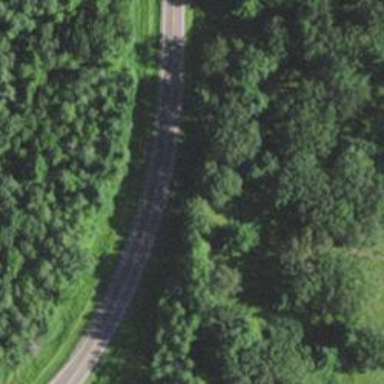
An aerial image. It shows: Secondary road.